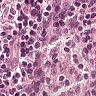
Metastatic tissue present: no